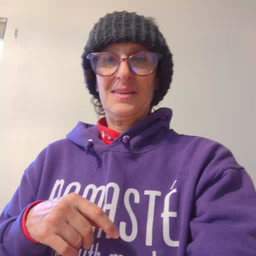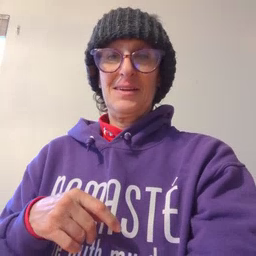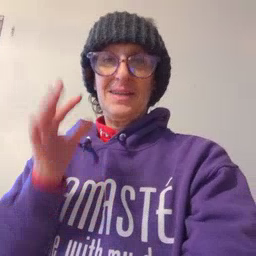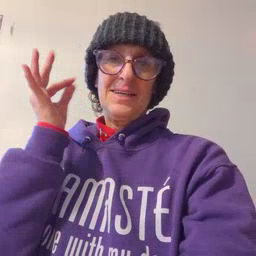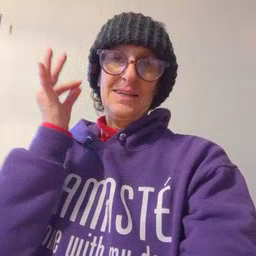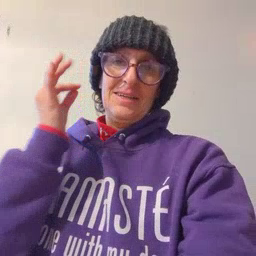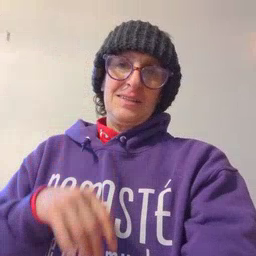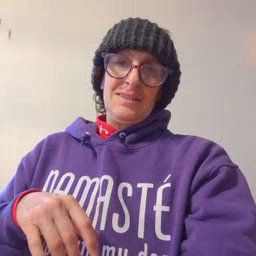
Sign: cat